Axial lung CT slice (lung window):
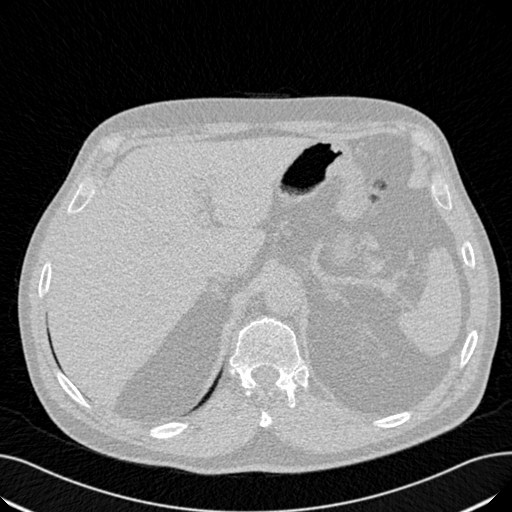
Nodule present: no